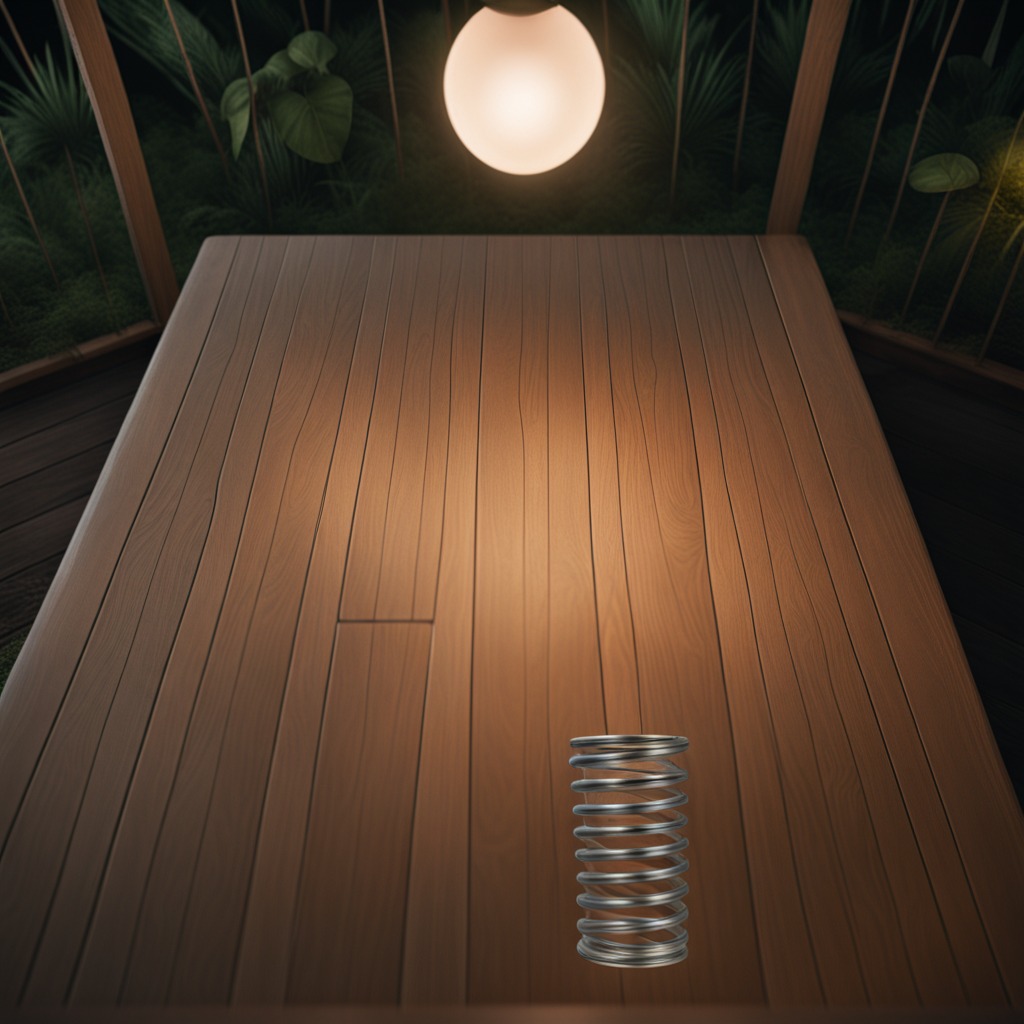
A coiled metal spring is lying on the wooden table.